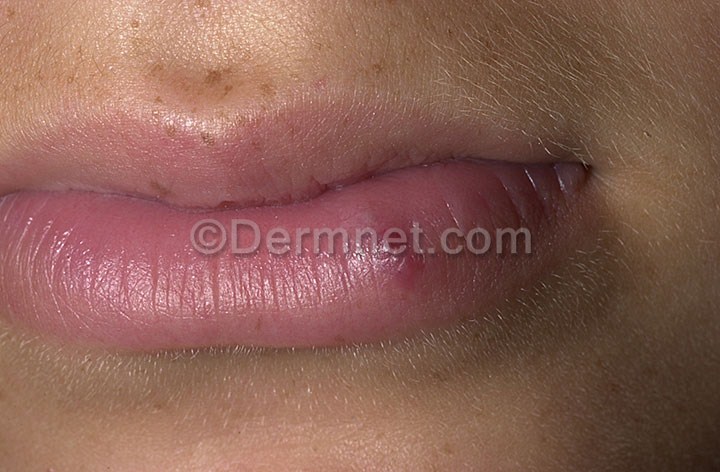
Disease: Vascular Tumors